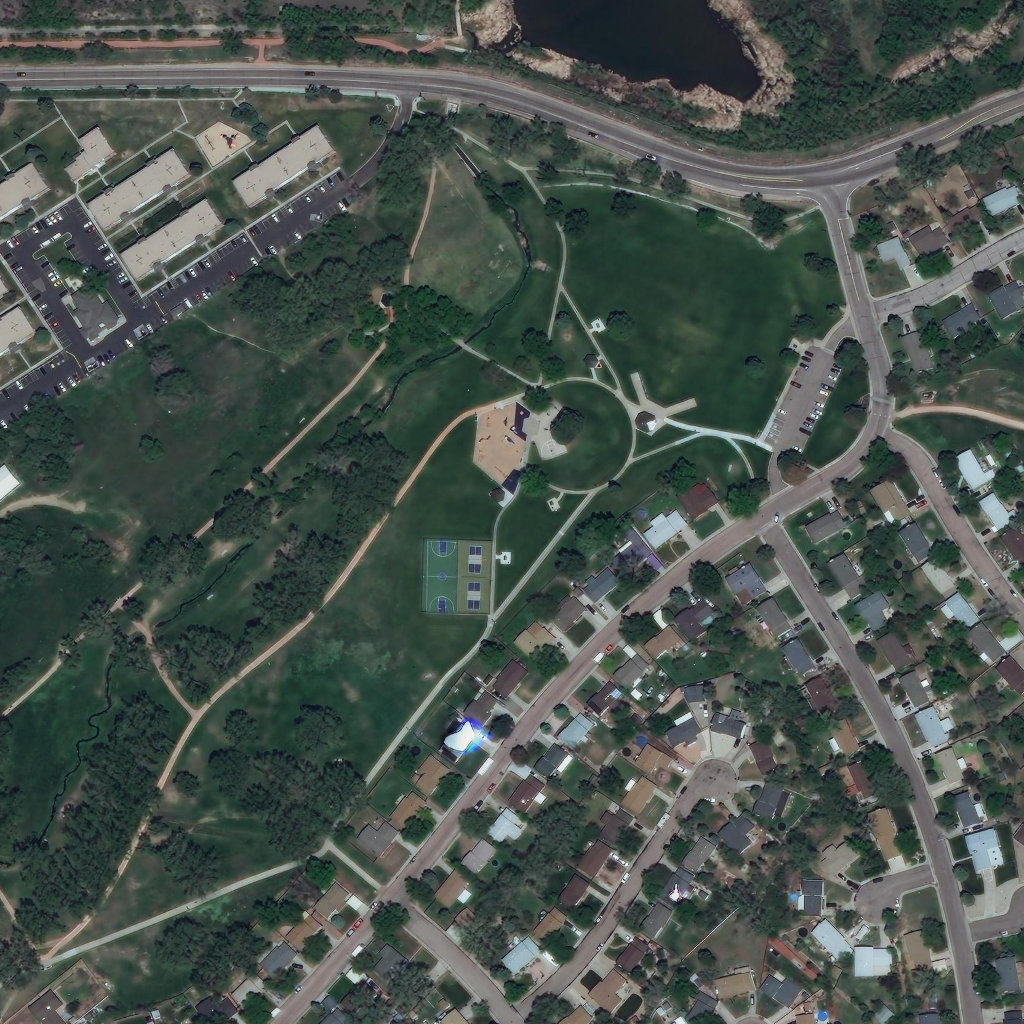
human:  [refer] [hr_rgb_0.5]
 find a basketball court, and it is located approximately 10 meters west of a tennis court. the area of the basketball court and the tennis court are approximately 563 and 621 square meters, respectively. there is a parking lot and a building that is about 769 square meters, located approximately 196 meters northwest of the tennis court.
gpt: <box>[[41, 52, 44, 59, 0]]</box>

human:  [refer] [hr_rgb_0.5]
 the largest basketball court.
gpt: <box>[[41, 52, 44, 59, 0]]</box>